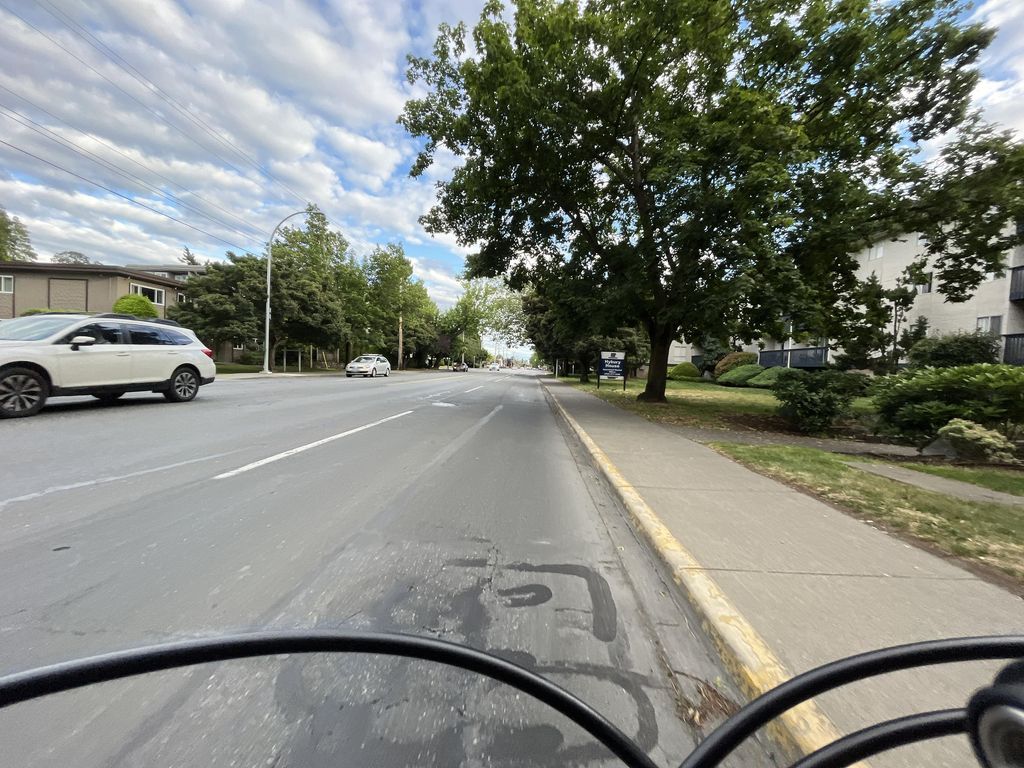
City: victoria